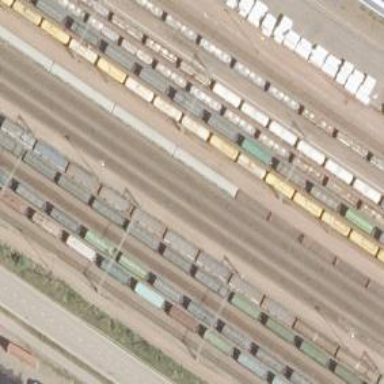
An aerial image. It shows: View of railway yard.